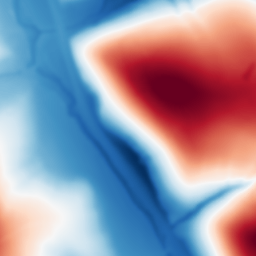
Category: multiscale
Decomposition family: dog
Decomposition parameters: sigma_low: 2
sigma_high: 100
Upsampling method: regularized
Upsampling parameters: scale: 4
lambda_reg: 0.01
Upsampling scale: 4